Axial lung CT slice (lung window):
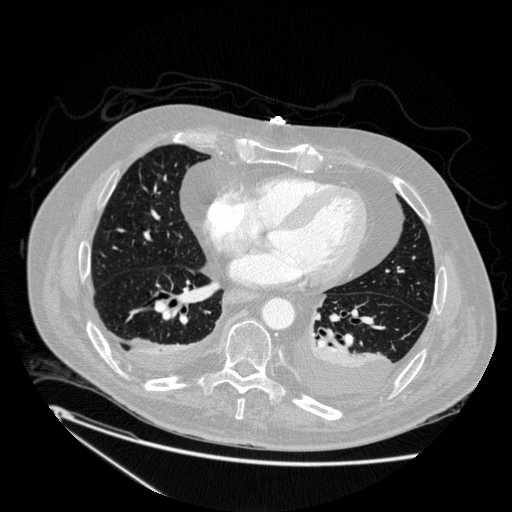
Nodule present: no